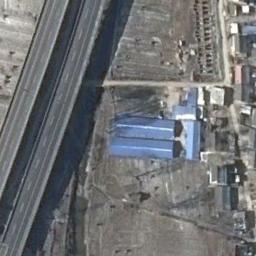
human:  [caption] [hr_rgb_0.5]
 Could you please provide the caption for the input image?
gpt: There is a large area of ​​farmland around the freeway, And there are several buildings next to the freeway .

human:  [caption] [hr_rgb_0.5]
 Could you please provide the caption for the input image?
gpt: A straight freeway goes through the wasteland and on one side are some houses .

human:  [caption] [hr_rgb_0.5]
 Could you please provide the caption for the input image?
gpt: The freeway goes through the bare land and some houses .

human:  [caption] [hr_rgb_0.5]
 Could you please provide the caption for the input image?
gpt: There are different Numbers of cars on each highway .

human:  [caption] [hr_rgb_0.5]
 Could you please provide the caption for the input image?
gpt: There are some bare land and a blue building beside the freeway .